Aerial crown-view tile of a tropical tree (Barro Colorado Island, Panama), acquired 20241014:
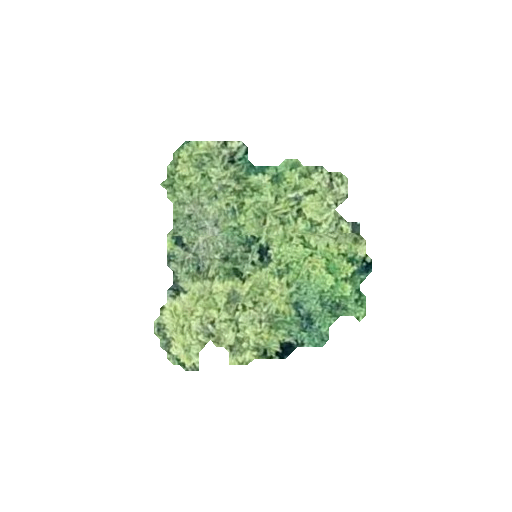
Species: Quararibea stenophylla
GBIF accepted scientific name: Quararibea stenophylla
Crown area: 56.486 m²